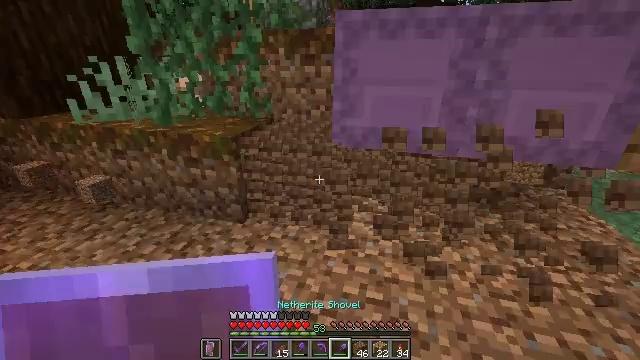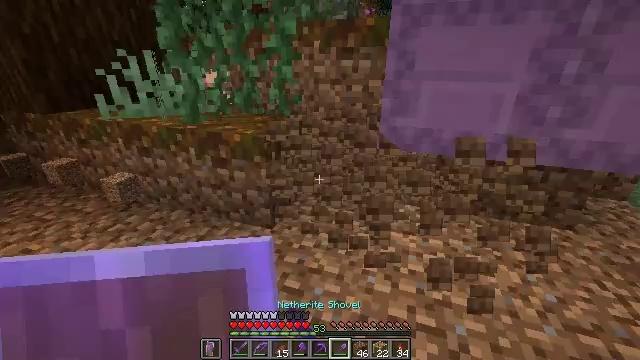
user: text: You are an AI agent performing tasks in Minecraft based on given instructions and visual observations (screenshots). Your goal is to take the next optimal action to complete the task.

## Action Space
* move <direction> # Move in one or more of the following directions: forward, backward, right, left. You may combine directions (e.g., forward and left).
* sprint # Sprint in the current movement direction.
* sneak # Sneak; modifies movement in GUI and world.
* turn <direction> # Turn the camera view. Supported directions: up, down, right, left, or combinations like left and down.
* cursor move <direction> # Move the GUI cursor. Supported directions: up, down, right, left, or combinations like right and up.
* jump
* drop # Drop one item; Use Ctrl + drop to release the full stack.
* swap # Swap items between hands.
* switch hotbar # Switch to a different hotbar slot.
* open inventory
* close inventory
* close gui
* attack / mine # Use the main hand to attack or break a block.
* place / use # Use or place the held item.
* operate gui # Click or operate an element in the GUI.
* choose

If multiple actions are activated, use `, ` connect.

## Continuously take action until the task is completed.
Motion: motion action
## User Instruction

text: Collect the grass block using a shovel.
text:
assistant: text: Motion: move forward and move left, turn left, attack / mine
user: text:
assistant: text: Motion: attack / mine